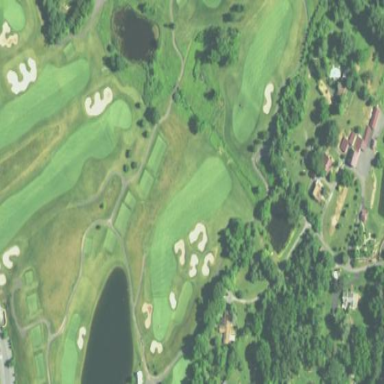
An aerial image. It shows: Rough area in golf course.